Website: lowes
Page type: account-dashboard
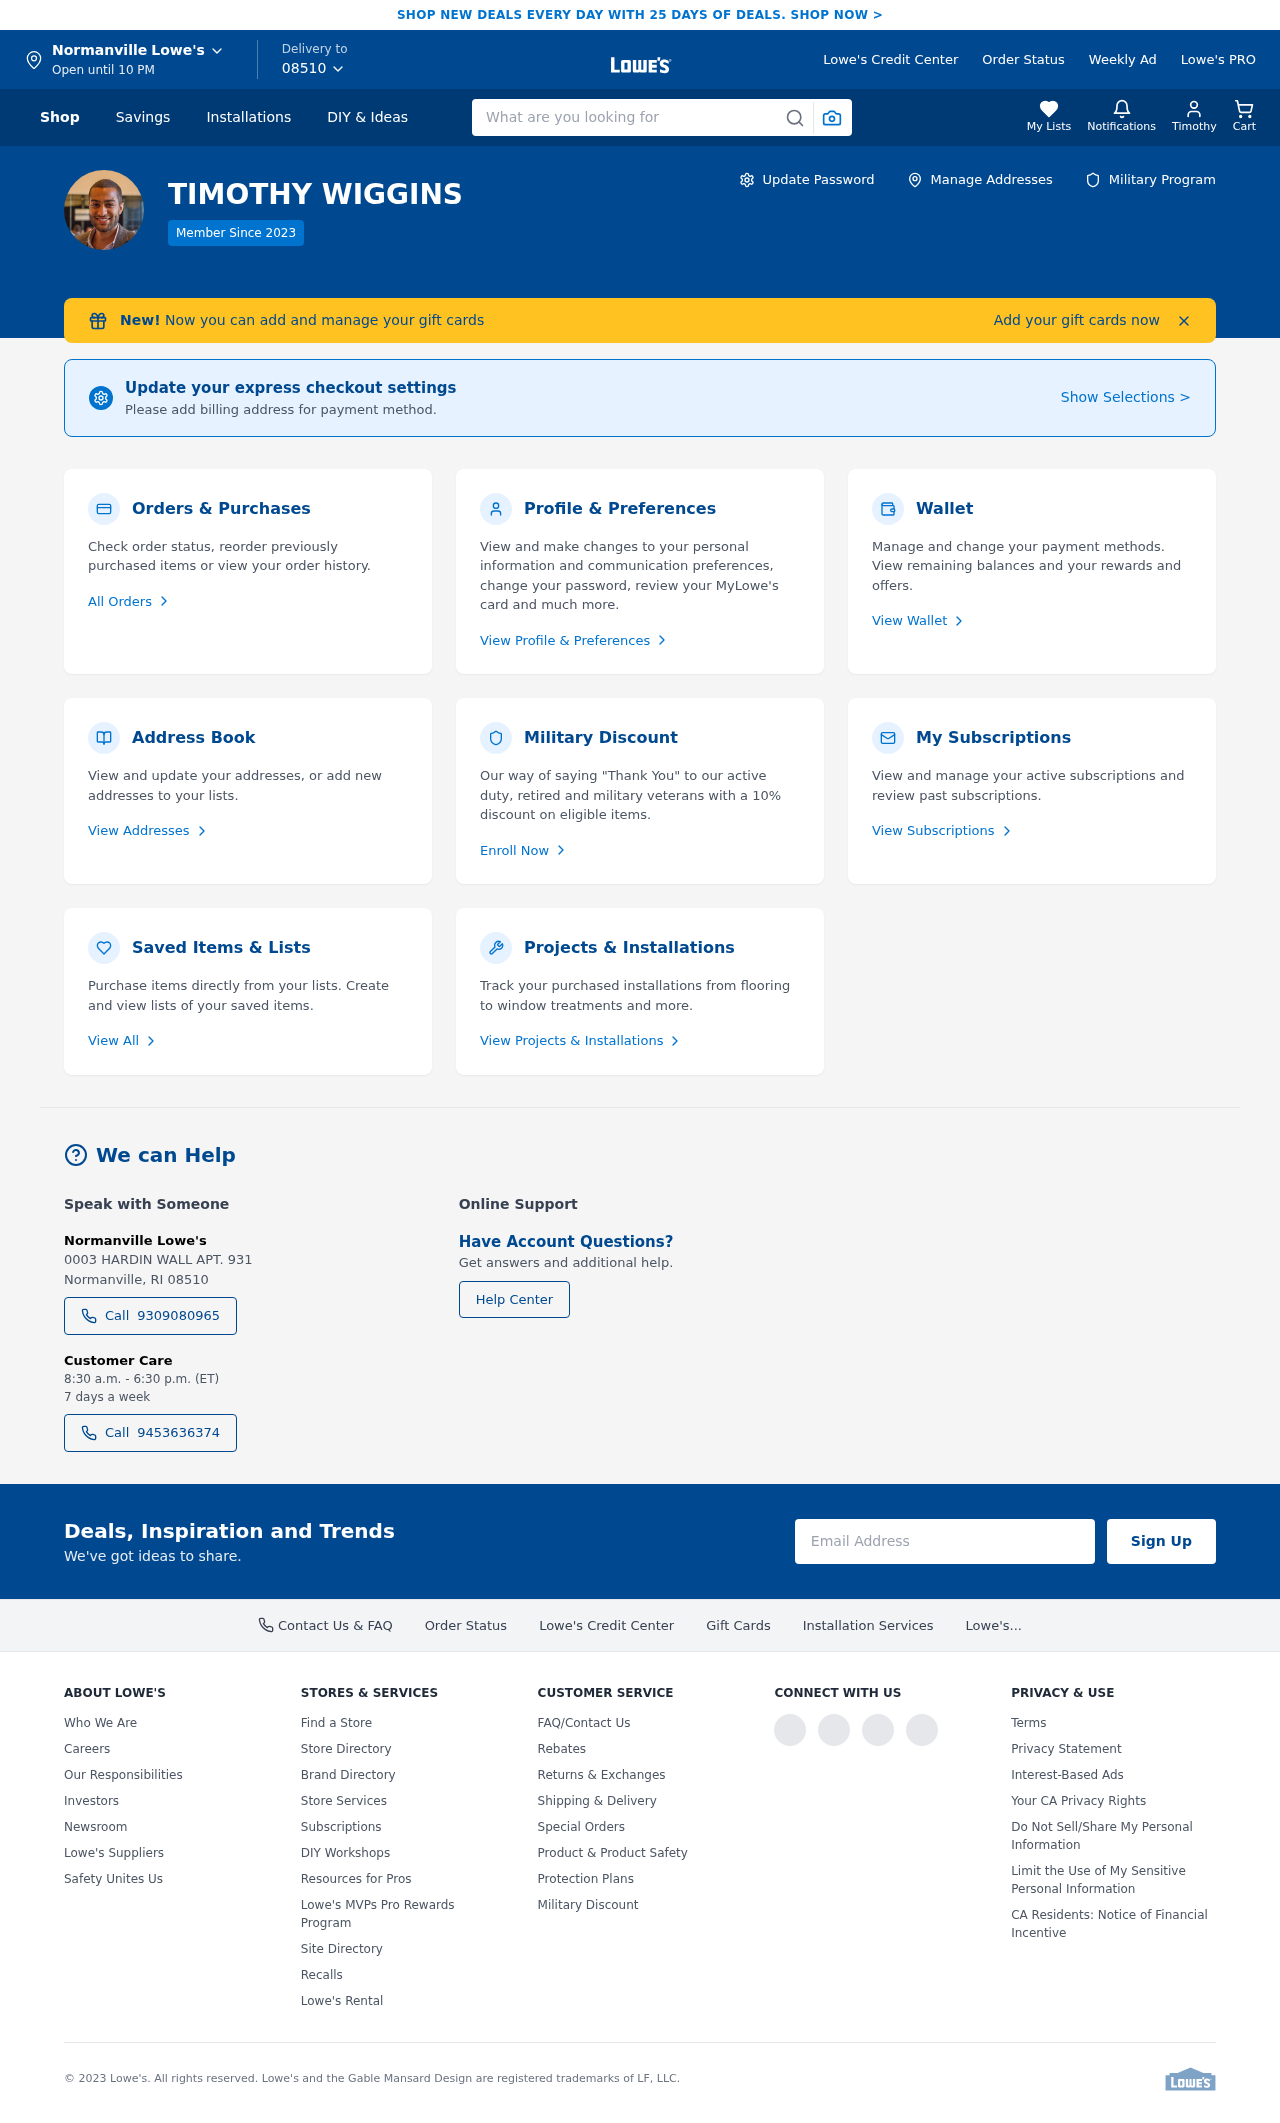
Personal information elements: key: PII_CITY
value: Normanville
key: PII_FIRSTNAME
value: Timothy
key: PII_FULLNAME
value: TIMOTHY WIGGINS
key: PII_PHONE
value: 9309080965
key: PII_PHONE_ALT
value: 9453636374
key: PII_POSTCODE
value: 08510
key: PII_POSTCODE_FULL
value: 08510
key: PII_POSTCODE_NUMERIC
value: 8510
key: PII_CITY2
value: Normanville
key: PII_STREET2
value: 0003 HARDIN WALL APT. 931
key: PII_STATE_ABBR
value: RI
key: PII_CITY_STATE
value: Normanville, RI
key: PII_CITY_STATE_ZIP
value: Normanville, RI 08510
Search elements: key: HEADER_SEARCH
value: What are you looking for